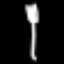
Label: fork